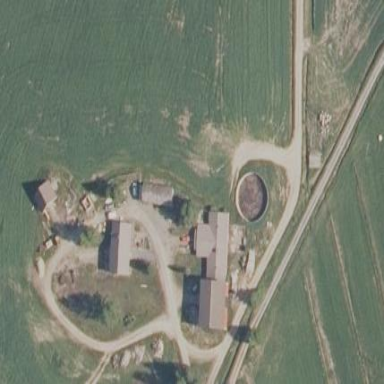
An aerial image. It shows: Farmyard area.